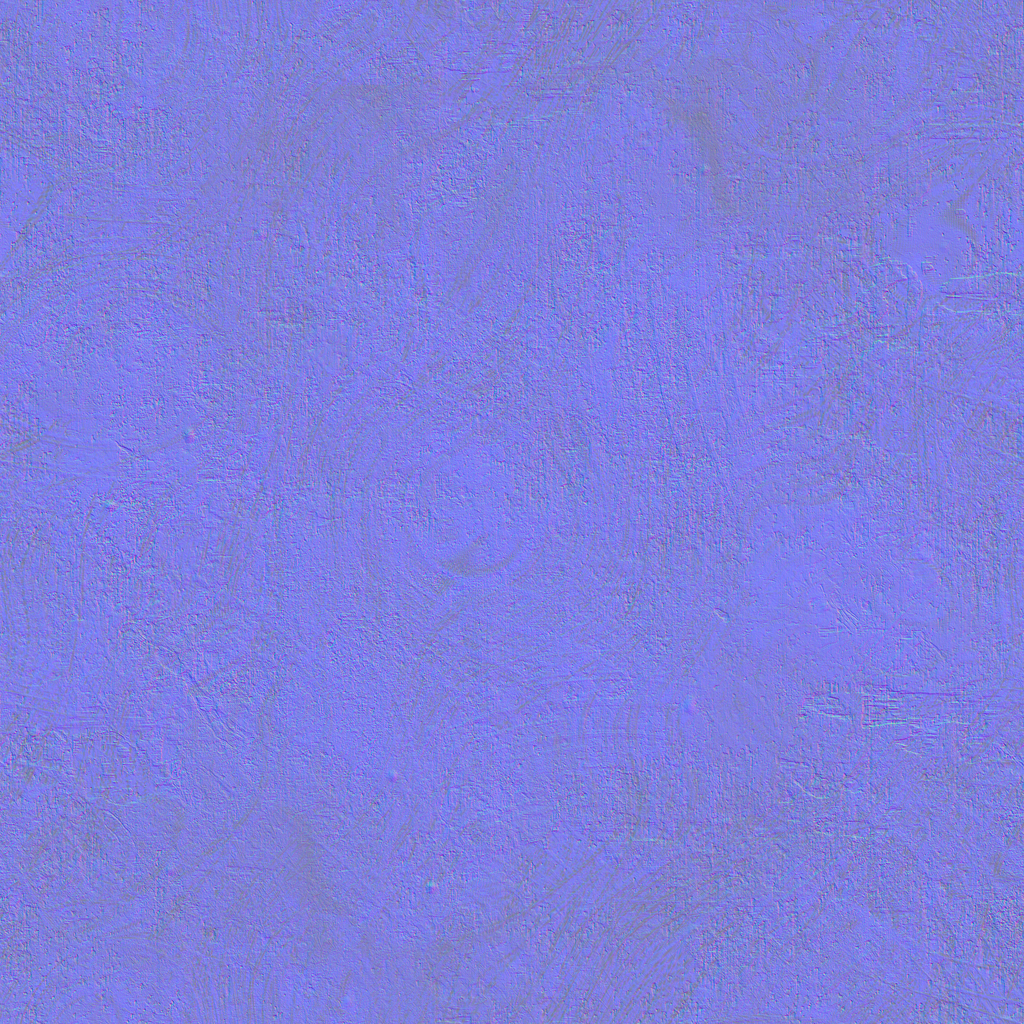
Texture map type: NormalGL